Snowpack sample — Loveland Pass, Silver Plume, Colorado, USA (2/11/26, 12:00 PM MST)
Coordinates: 39.663, -105.886
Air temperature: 35 °F
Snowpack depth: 82 cm
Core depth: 20 cm
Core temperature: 17.6 °F
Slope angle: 13°, slope face: 12°
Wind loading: high
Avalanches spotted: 1
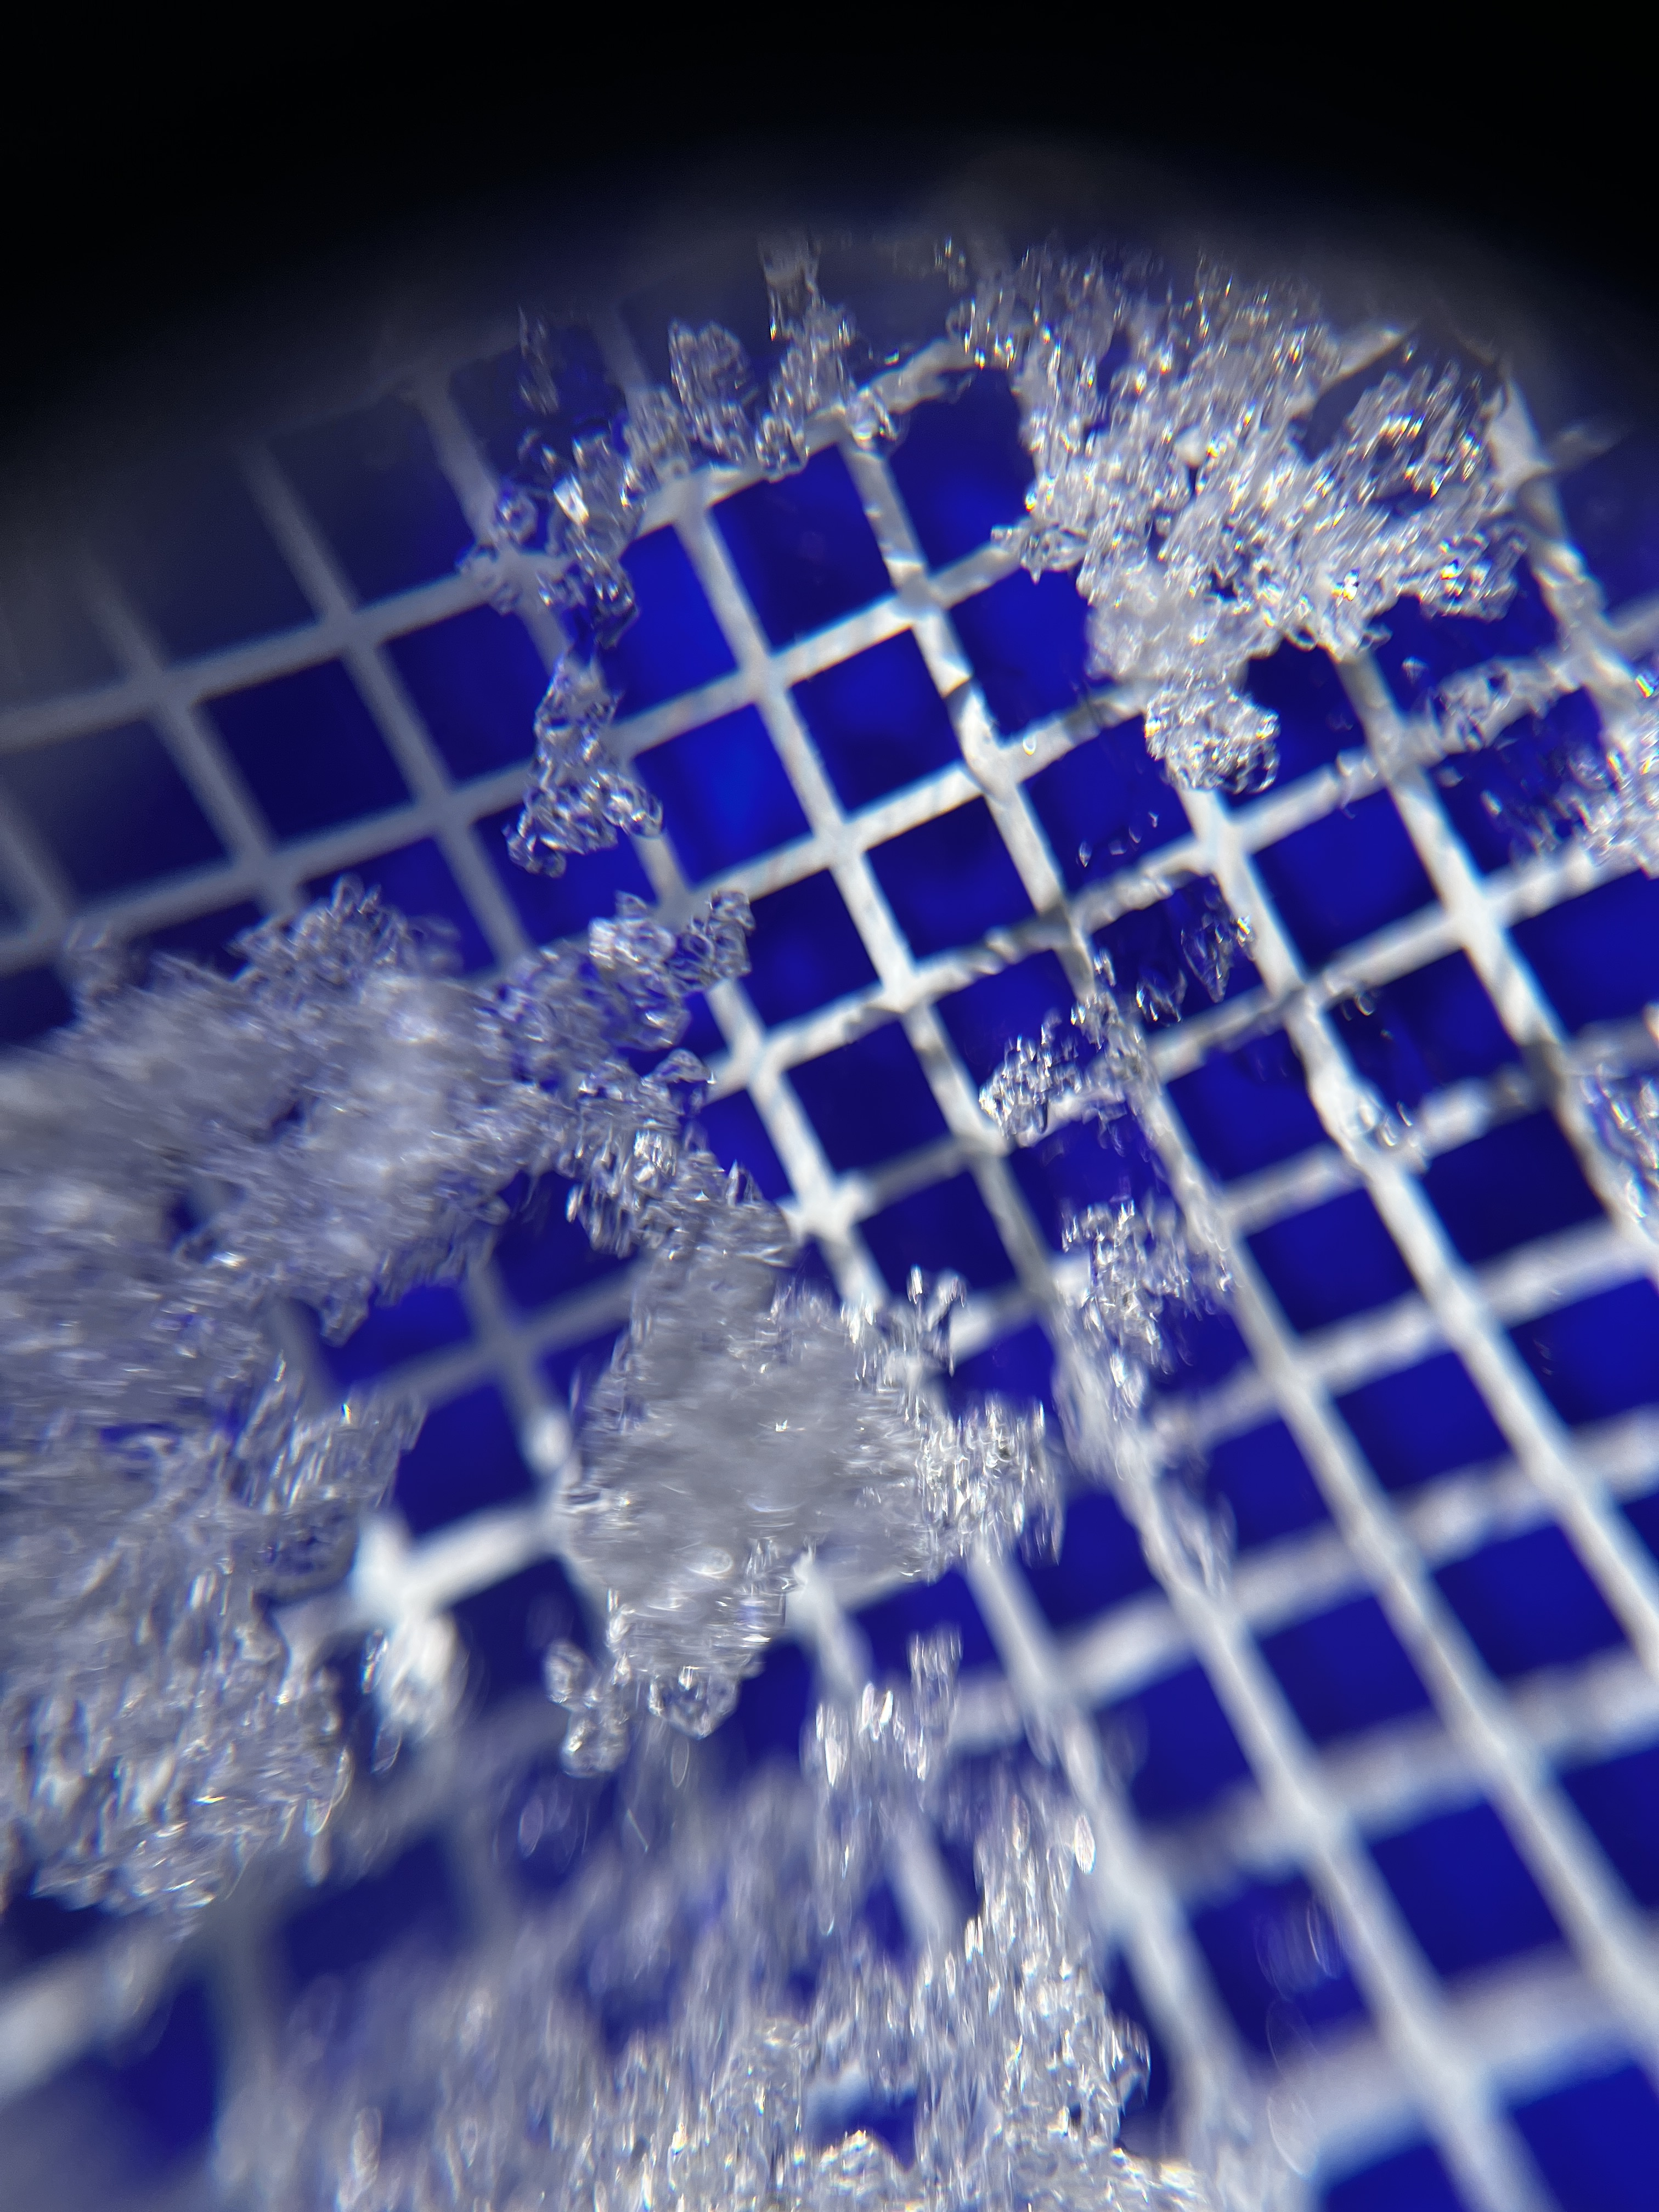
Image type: magnified_profile
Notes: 1 small avalanche spotted on the north side of the bowl, lots of wind loading